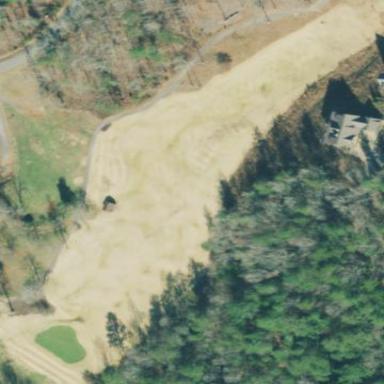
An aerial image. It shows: Golf rough area.